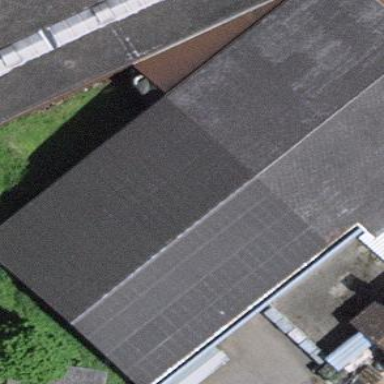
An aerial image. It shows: Warehouse building.